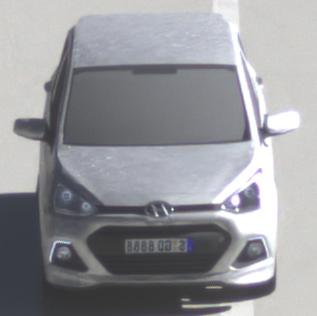
Make: Hyundai
Model: i10
Detailed model: Gen. 2
Model produced from: 2013
Model produced until: 2019
Doors: 5
Color: white
Road condition: wet road
Daytime: morning or afternoon
Contrast: high contrast